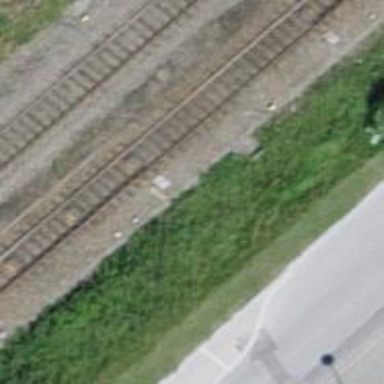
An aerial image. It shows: Single-track electrified railway with contact line.